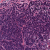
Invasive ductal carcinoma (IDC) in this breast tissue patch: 1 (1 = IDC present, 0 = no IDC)